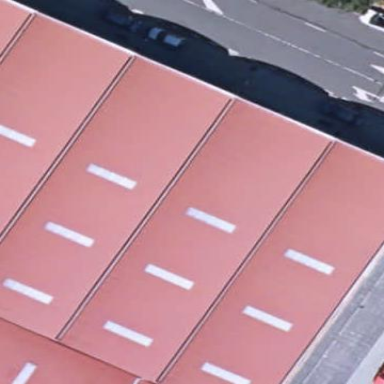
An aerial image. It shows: Industrial building.